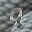
Label: 9